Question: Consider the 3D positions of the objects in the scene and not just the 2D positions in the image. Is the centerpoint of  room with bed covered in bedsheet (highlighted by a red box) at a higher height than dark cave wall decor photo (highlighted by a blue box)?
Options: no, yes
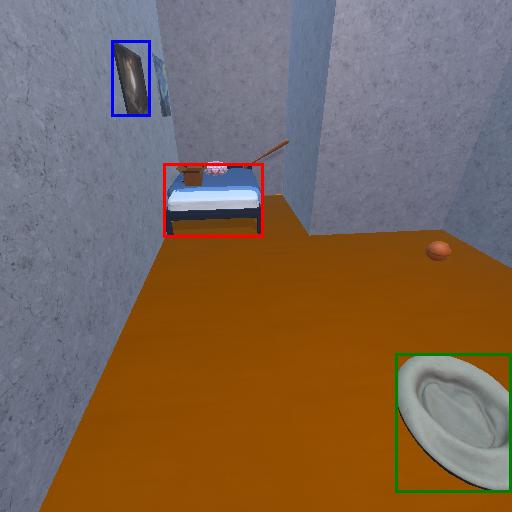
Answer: no